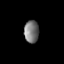
Tissue: lung
Cell type: Epithelial cells
Senescence score: 0.09599
Nuclear area (px): 319
Mean DAPI intensity: 119.618